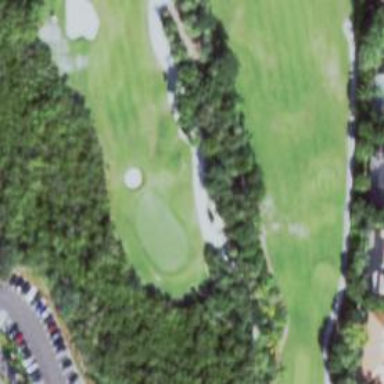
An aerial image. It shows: View of golf hole.